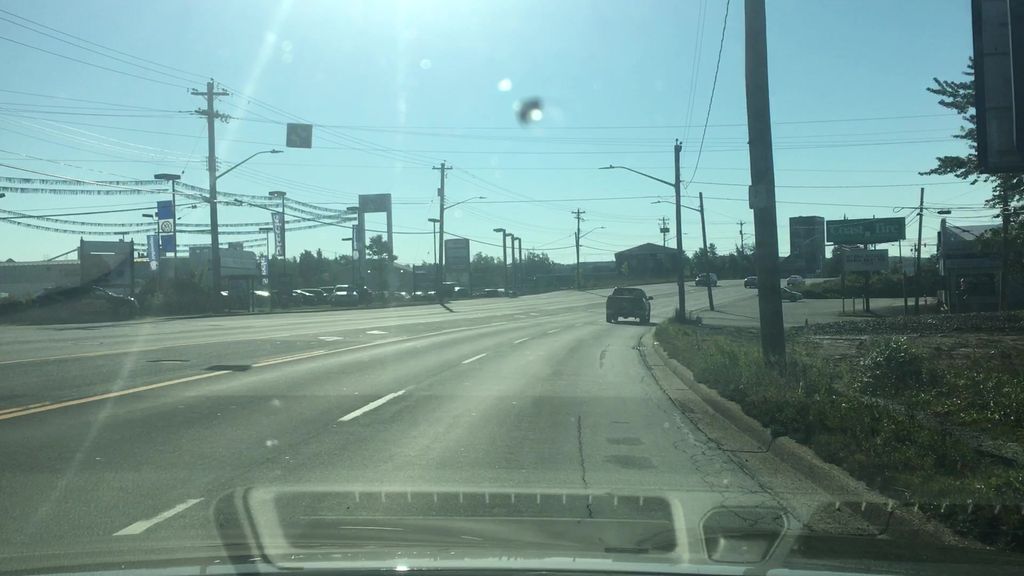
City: halifax